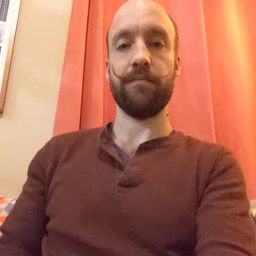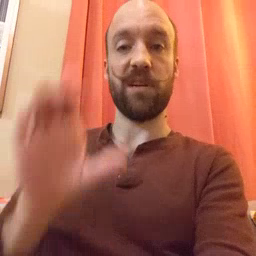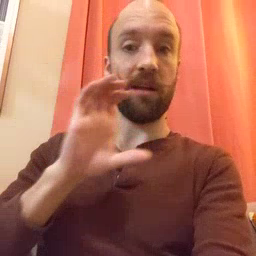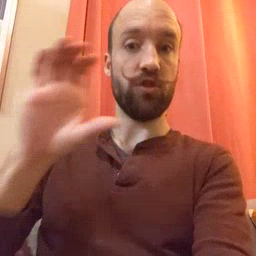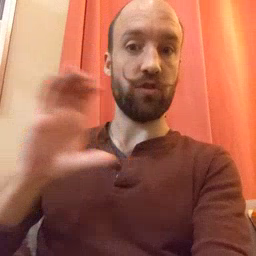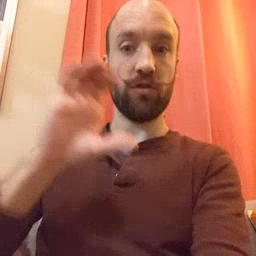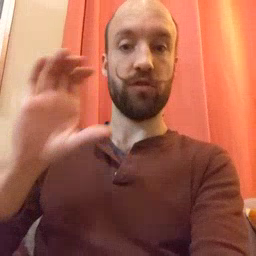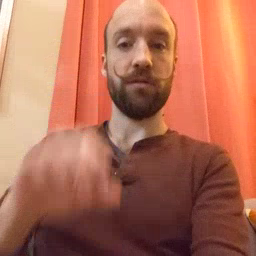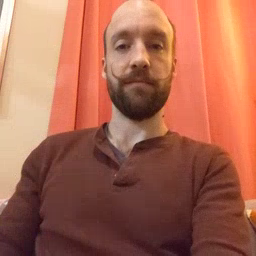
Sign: chocolate